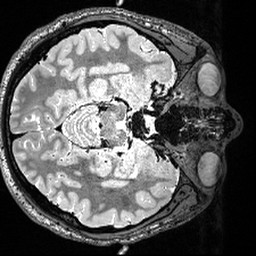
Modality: T2w
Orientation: axial
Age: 23
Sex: male